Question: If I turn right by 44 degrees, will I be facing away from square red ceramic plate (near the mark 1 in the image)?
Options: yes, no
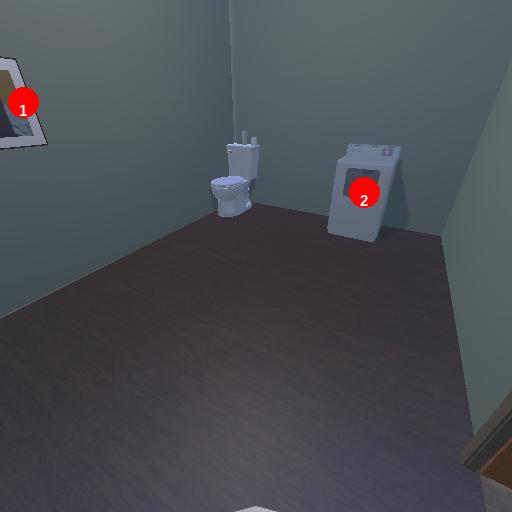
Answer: yes